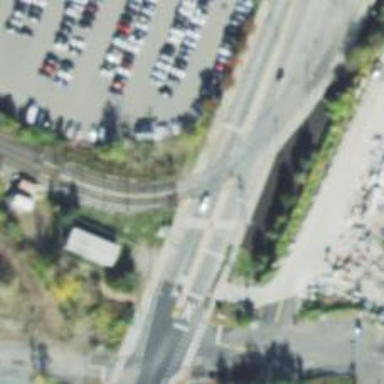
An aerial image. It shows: Crossing for the railway.